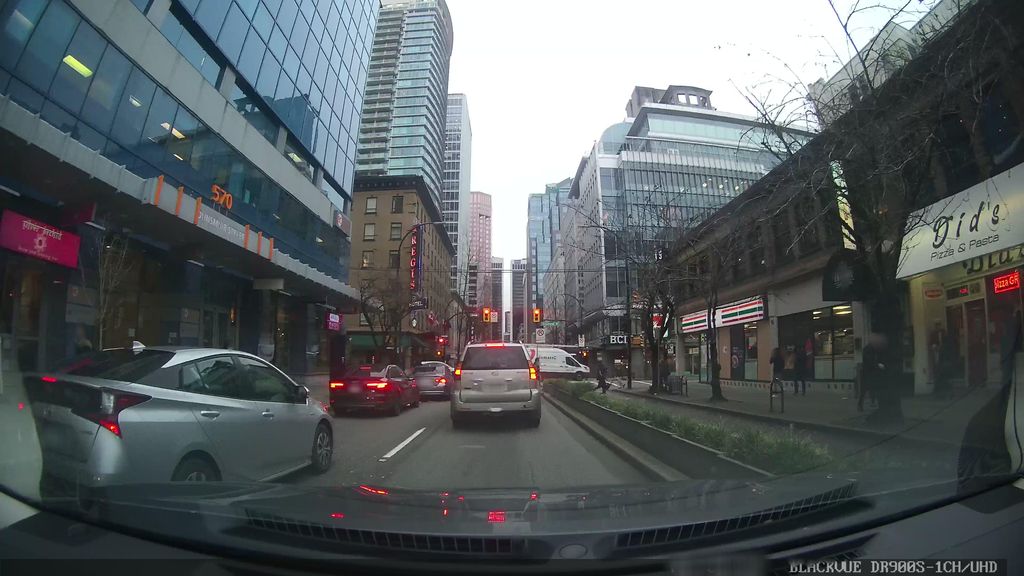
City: vancouver